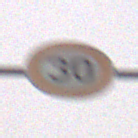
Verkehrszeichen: Geschwindigkeit30
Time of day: Midday
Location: Outdoor (Nature)
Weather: Overcast
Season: Winter
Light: Natural